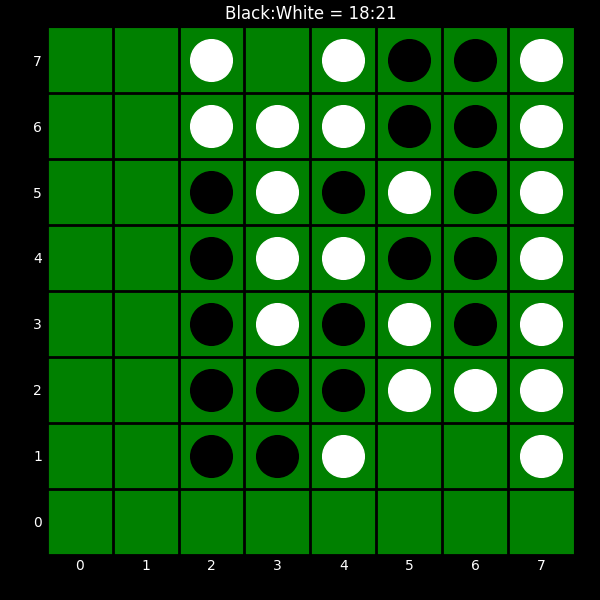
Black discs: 18
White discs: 21